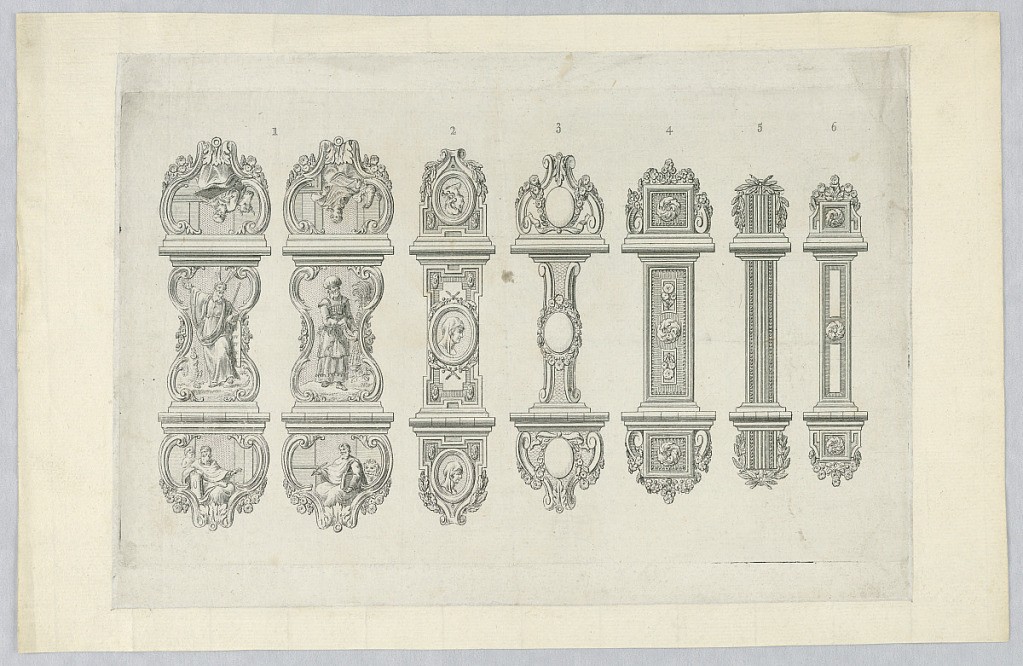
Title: Design for Seven Metal Book Clasps
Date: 1780-1800
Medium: Engraving with etching on paper
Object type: Print
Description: First plate of a set. The designs are numbered 1 to 6, the first two belonging together. They represent the Evangelists together with Moses and Aaron. Design 2 includes three medallions with female heads. Designs 3 to 6 without figural motifs.